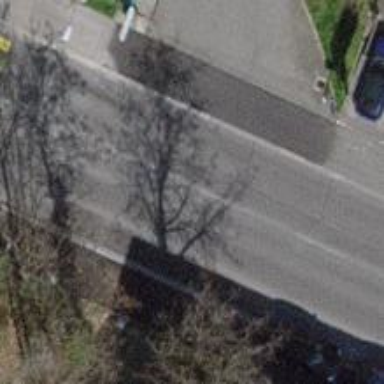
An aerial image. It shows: Tertiary road with asphalt surface and sidewalks on both sides. There are trolley wires above the road.